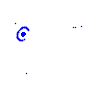
Particle: electron